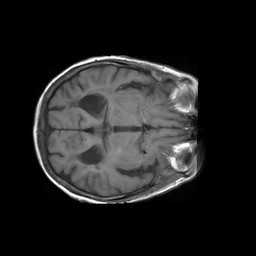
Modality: T1w
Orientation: axial
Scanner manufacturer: philips
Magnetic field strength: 1.5 T
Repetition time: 0.7053 s
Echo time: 0.015 s